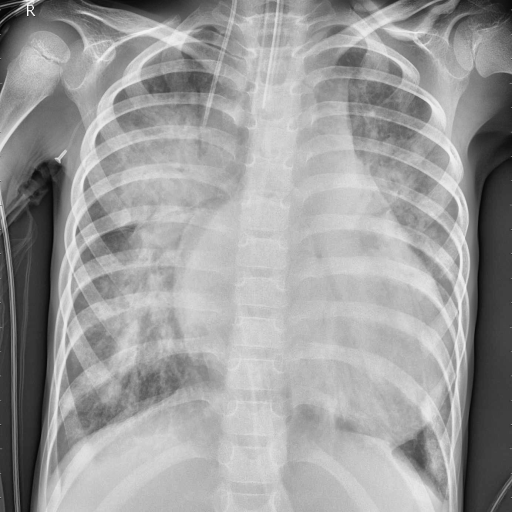
Finding: PNEUMONIA